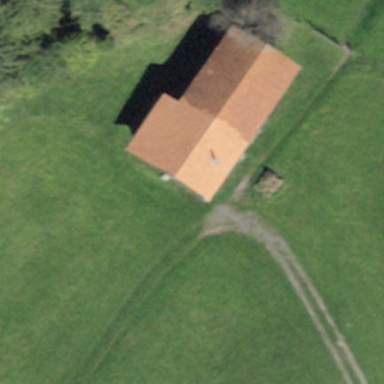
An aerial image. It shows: Barn.